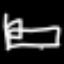
Label: bed